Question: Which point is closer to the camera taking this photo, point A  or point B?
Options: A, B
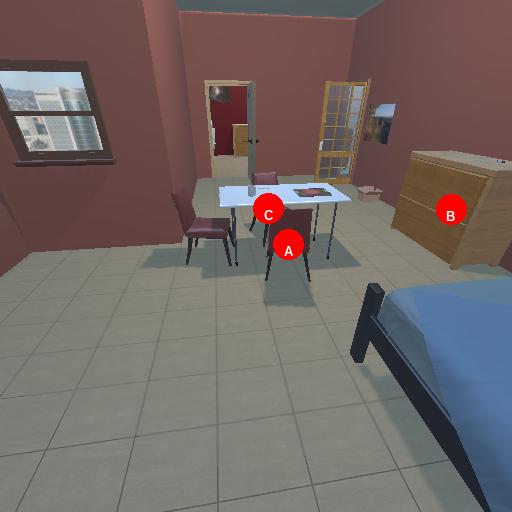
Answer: A